Question: i have a problem with the ImageView. I want left of my TextView a ImageView with icon, but only have the height of the TextView. So it should scaled down, because the image is larger.
this is my code:
'''
<RelativeLayout
android:layout_width="fill_parent"
android:layout_height="wrap_content"
android:orientation="horizontal"
android:padding="5dip" >
<LinearLayout
android:id="@+id/icon_container"
android:layout_width="wrap_content"
android:layout_height="wrap_content"
android:layout_alignBottom="@+id/name"
android:layout_alignTop="@+id/name" >
<ImageView
android:id="@+id/icon"
android:layout_width="match_parent"
android:layout_height="match_parent"
android:contentDescription="@null"
android:scaleType="fitStart"
android:src="@drawable/m1" />
</LinearLayout>
<TextView
android:id="@+id/name"
android:layout_width="wrap_content"
android:layout_height="wrap_content"
android:layout_toRightOf="@+id/icon_container"
android:text="Large Text"
android:textAppearance="?android:attr/textAppearanceLarge" />
</RelativeLayout>
'''
(works also without LinearLayout)
but this creates a gap between icon and text, as you see here:

now i really dont know how i can solve this. I also tried a LinearLayour with Icon and TextView within, but that also doesnt work.
i found no solution without code, but with code, i called:
'''
ImageView icon = (ImageView)vi.findViewById(R.id.icon);
TextView name = (TextView)vi.findViewById(R.id.name);
name.measure(MeasureSpec.UNSPECIFIED,MeasureSpec.UNSPECIFIED);
name.setText("Test 1");
int height = name.getMeasuredHeight();
icon.getLayoutParams().height = height;
icon.getLayoutParams().width = height;
'''
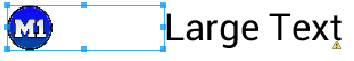
Answer: You could try using drawableLeft on your TextView, this places a drawable on the left hand side of the TextView. I think it may scale with the height of the TextView, if not you should be able to get the height of the TextView and scale it yourself.
<URL>
Here are some links on getting the height of views
<URL>
<URL>
<URL>
The most useful might be in the last question
"To find the width And height of a View before it being drawn:
First call measure"
'''
view.measure(MeasureSpec.UNSPECIFIED,MeasureSpec.UNSPECIFIED)
'''
"Now you can get width using getMeasuredWidth and height using getMeasuredHeight"
'''
int width = view.getMeasuredWidth();
int height = view.getMeasuredHeight();
'''